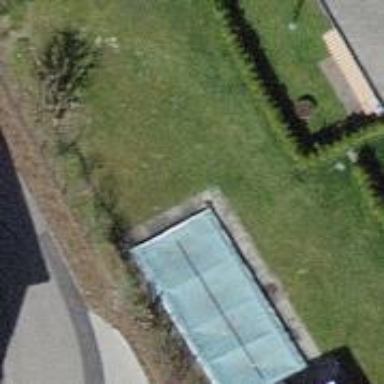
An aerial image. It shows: Swimming pool located in leisure land.